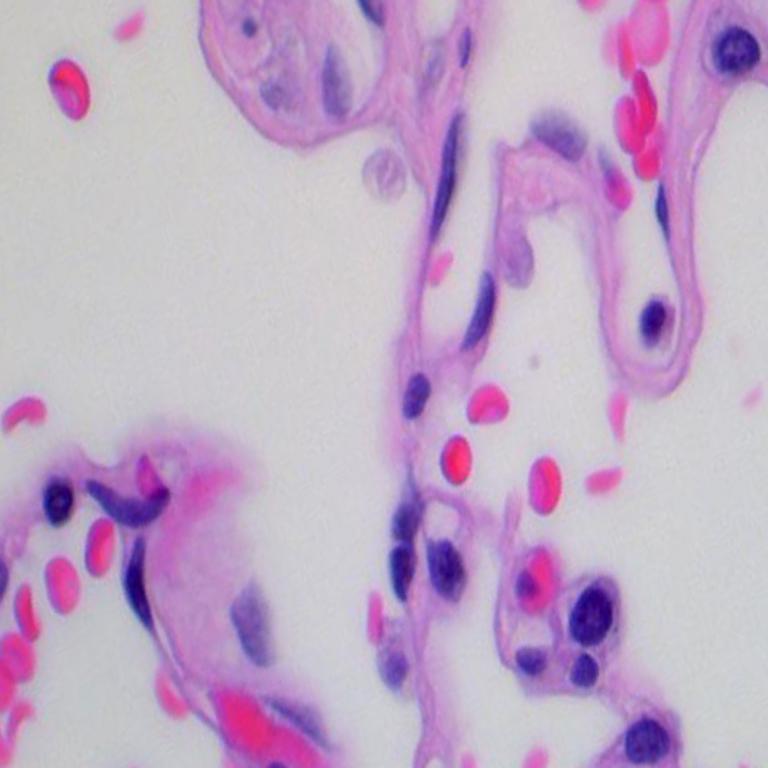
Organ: lung
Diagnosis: benign